Field crop: maize
Growth stage: 2
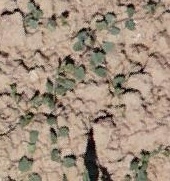
Species: convolvulus